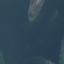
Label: SeaLake